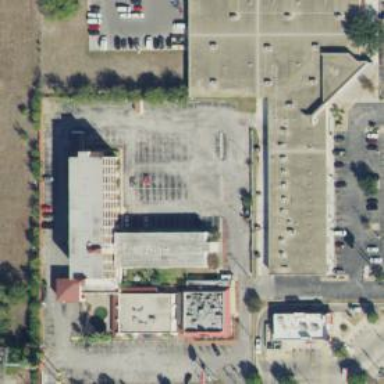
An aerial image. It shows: Motel building.